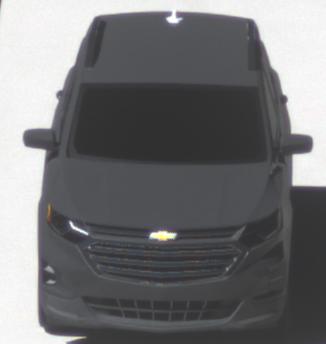
Make: Chevrolet
Model: Equinox
Detailed model: Gen. 2
Model produced from: 2015
Model produced until: 2017
Doors: 5
Color: black
Road condition: wet road
Daytime: morning or afternoon
Contrast: high contrast